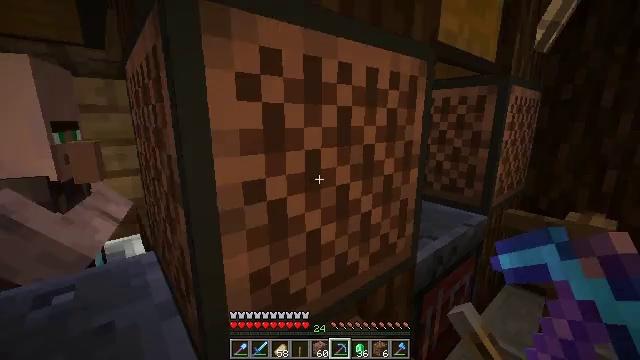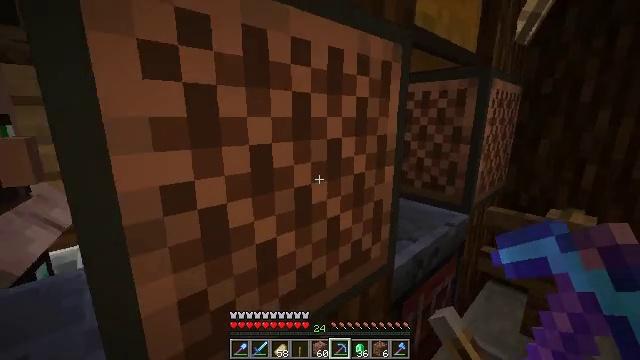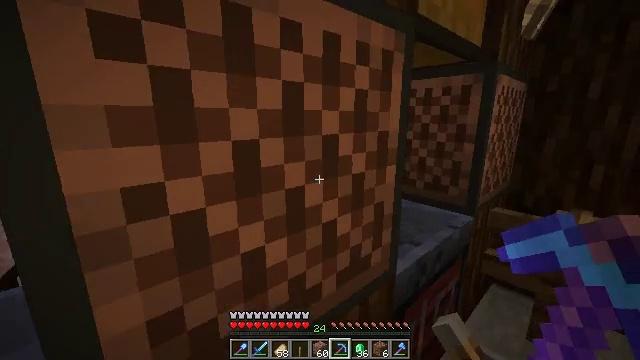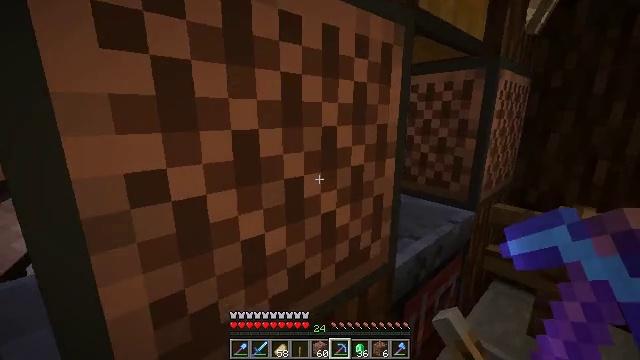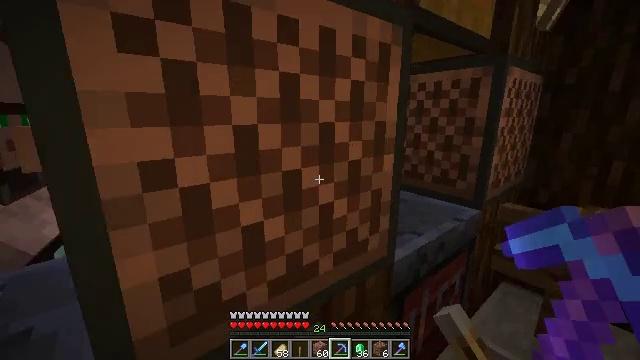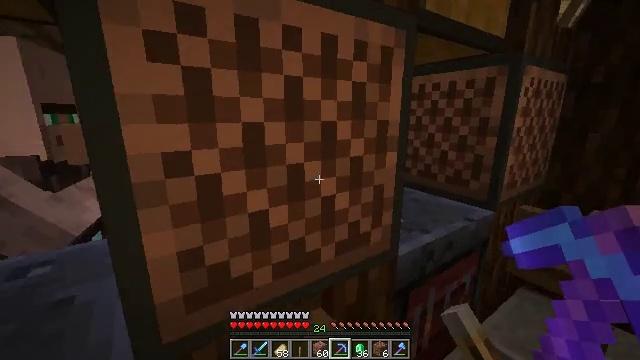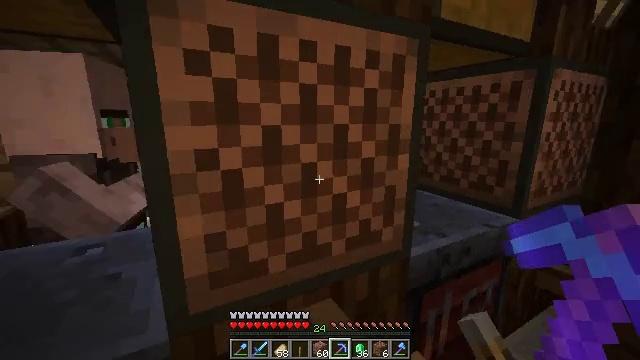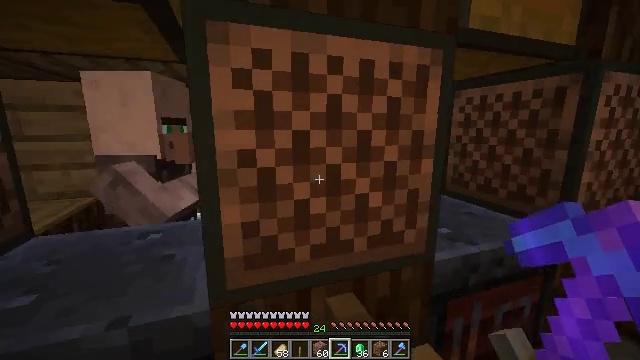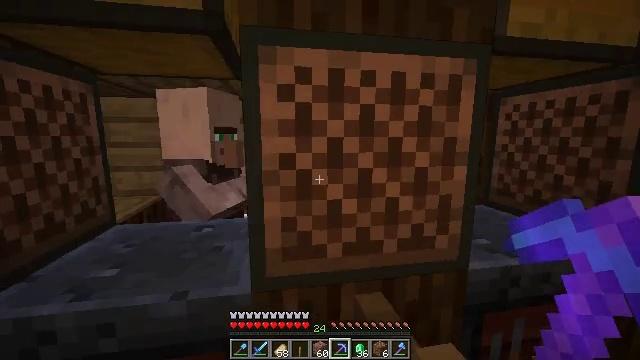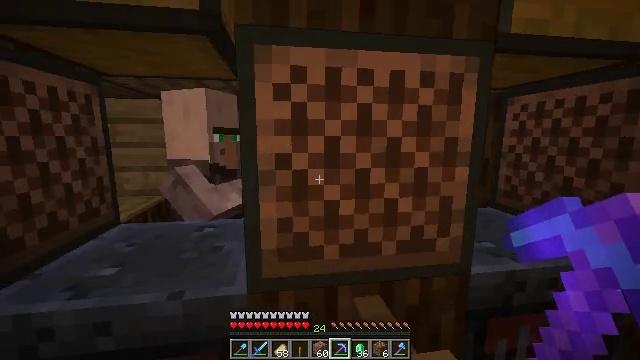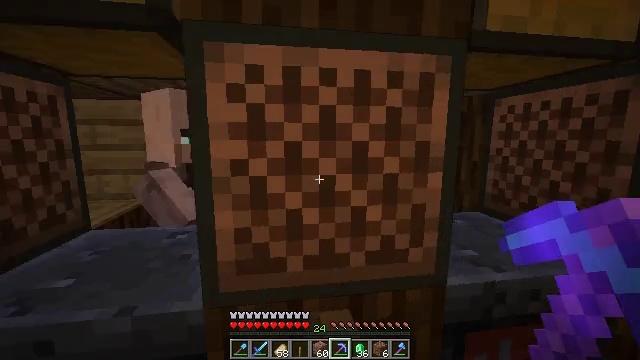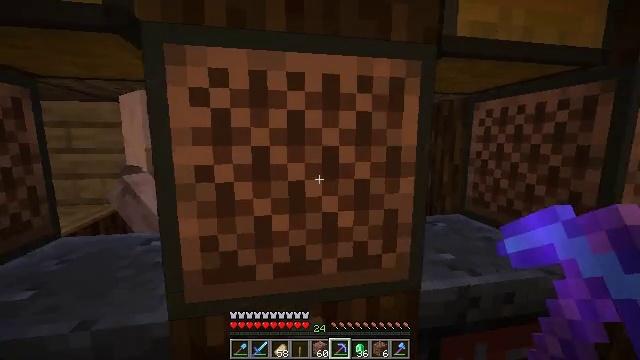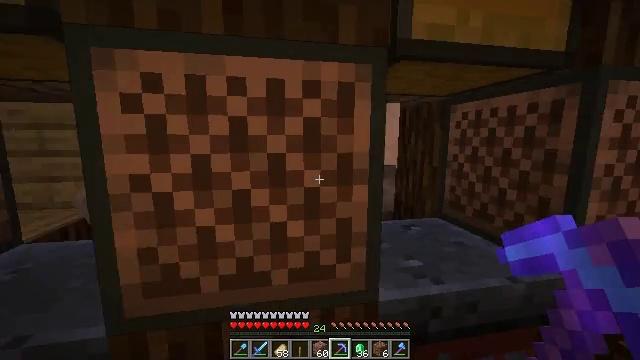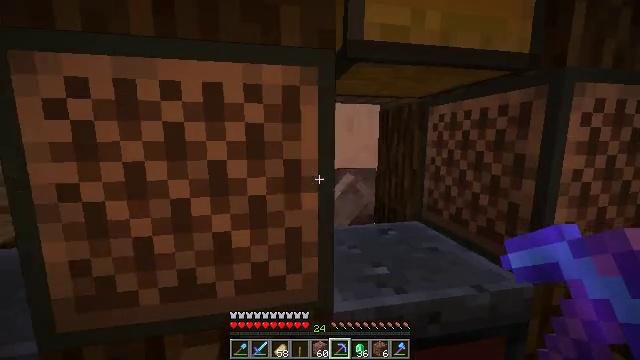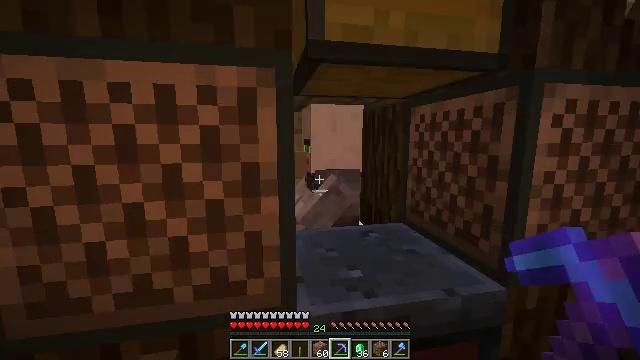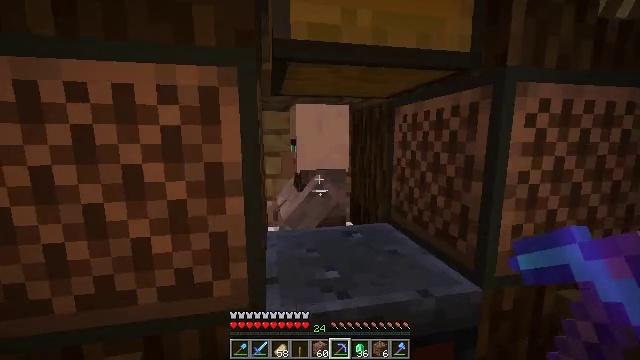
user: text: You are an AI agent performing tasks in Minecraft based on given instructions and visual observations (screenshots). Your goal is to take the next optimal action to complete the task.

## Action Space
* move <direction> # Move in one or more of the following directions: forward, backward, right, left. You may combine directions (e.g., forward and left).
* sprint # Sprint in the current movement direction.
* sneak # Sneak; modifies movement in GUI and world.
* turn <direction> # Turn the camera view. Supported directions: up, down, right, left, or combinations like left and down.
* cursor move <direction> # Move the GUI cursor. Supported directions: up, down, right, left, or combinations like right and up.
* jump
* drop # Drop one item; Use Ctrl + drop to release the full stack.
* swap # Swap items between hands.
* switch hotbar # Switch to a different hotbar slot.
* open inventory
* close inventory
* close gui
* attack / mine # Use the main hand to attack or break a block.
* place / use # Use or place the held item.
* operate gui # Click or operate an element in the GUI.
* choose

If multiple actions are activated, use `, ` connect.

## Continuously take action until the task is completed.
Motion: motion action
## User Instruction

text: Use the crafting table to make a diamond shovel.
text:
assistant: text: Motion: move forward and move right, turn right
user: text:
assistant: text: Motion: move forward and move right
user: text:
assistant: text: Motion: move right
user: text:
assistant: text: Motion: move right, turn left
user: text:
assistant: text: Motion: move right, turn left
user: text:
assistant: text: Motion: move right, turn left and up
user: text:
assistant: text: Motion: move right, turn left and up
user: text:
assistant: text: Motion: move right, turn left and up
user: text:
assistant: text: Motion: move forward and move right, turn left
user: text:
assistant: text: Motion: move forward and move right
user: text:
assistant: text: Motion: move forward and move right, turn right
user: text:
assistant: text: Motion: move forward and move right
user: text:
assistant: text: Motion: move forward and move right
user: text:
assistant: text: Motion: move right
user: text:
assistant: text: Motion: move right
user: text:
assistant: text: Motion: move right
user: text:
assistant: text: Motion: move right, turn left
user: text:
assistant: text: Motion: move right, turn left
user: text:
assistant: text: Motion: move forward and move right, turn left
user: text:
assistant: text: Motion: move forward and move right, turn left
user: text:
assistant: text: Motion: move forward, turn left
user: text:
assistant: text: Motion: move forward, turn left
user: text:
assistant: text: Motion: move forward
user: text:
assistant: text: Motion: move forward and move left
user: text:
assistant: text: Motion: move forward and move left
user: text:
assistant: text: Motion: move forward and move left, turn right
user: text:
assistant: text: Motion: move forward and move left, turn right and down
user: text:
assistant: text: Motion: move forward and move left, turn right and down
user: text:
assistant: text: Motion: move forward, turn right and down
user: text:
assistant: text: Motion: no_op